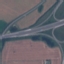
Land use / land cover: Highway